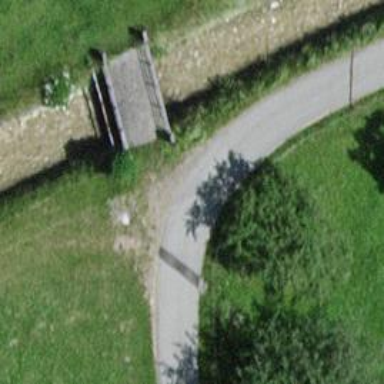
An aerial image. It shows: Track road with grade1 bridge.